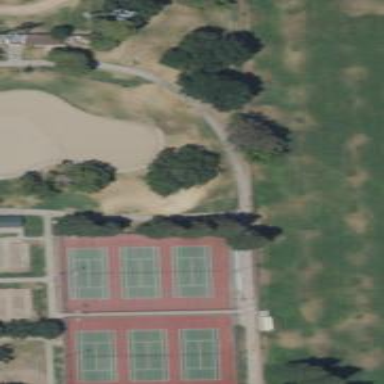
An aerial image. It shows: Tennis court on pitch designated for leisure land.